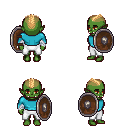
a pixel art fantasy rpg character, female body template, orc, green skin, teal long-sleeve shirt, white pants, light blonde short mohawk hairstyle, white cloth bandages, shield, four views (front, back, left, right), 2x2 character sprite sheet, small pixel art, hard edges, no anti-aliasing